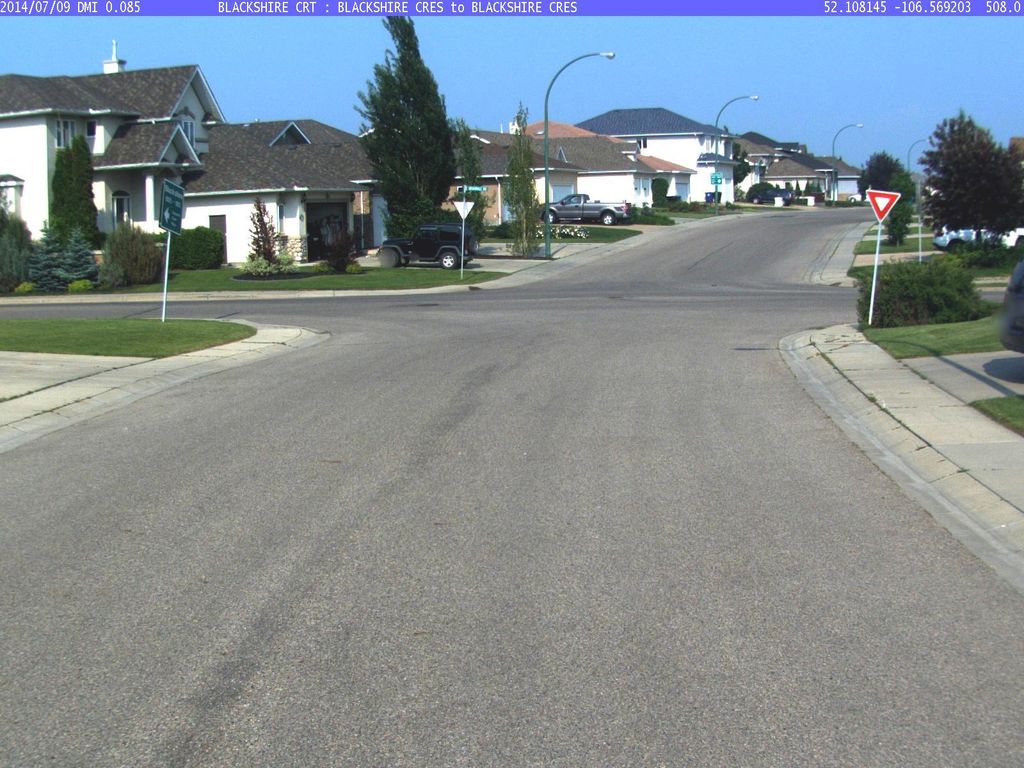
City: saskatoon